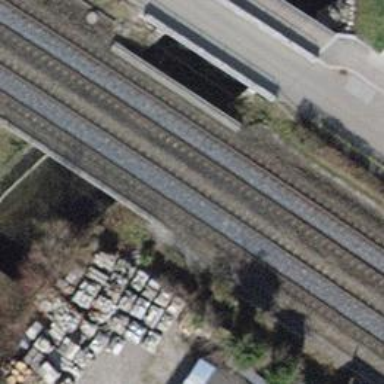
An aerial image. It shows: Railway bridge with electrified tracks and single contact line.